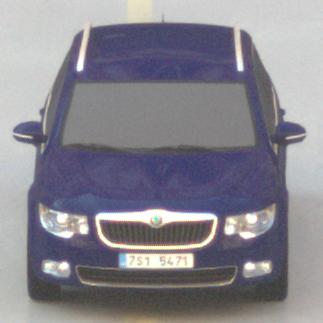
Make: Skoda
Model: Superb Combi 1.4 TSI
Detailed model: Superb (II) Combi
Model produced from: 2010/01
Model produced until: 2011/10
Doors: 5
Color: blue
Road condition: wet road
Daytime: morning or afternoon
Contrast: low contrast